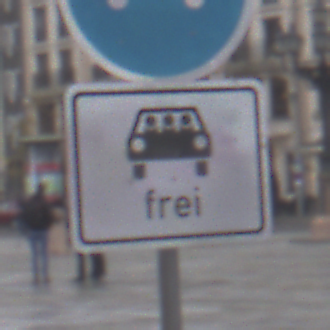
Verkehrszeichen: MehrfachbesetzePersonenkraftwagenFrei
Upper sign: Busssonderstreifen
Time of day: Midday
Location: Outdoor (Urban)
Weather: Overcast
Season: NotSpecified
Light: Natural